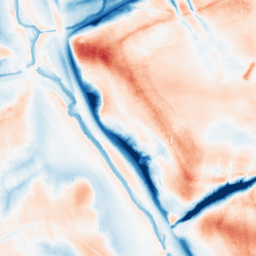
Category: trend_removal
Decomposition family: local_polynomial
Decomposition parameters: window_size: 51
degree: 2
Upsampling method: regularized
Upsampling parameters: scale: 4
lambda_reg: 0.001
Upsampling scale: 4